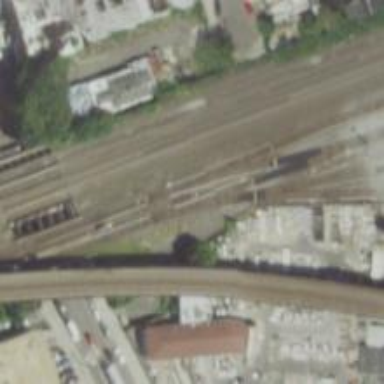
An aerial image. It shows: Electrified railway yard with rails.